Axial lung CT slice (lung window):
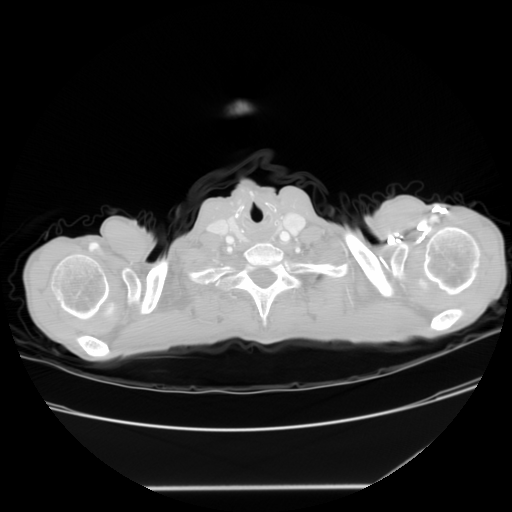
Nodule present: no